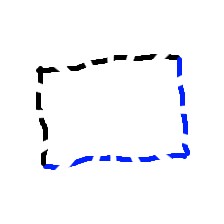
Shape: rectangle